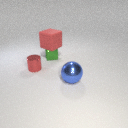
large blue metal sphere to the right of small green metal cube